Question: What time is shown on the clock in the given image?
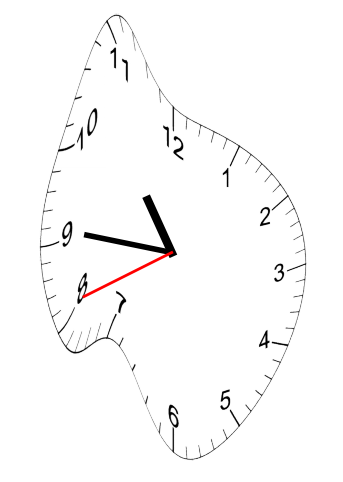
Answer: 10:45:41